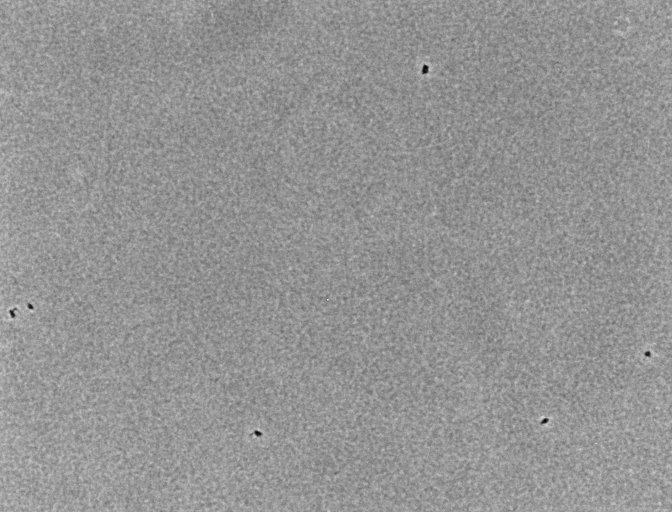
Phase contrast microscopy, 20x objective, 3 h incubation